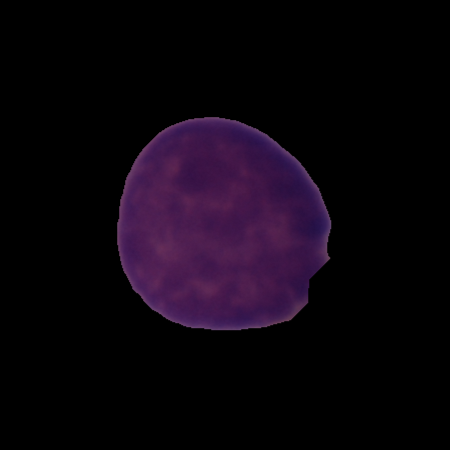
Label: cancer